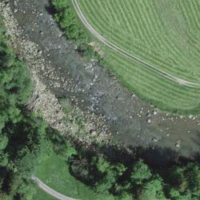
EUNIS habitat code: 15
Species observed at this site:
Angelica sylvestris